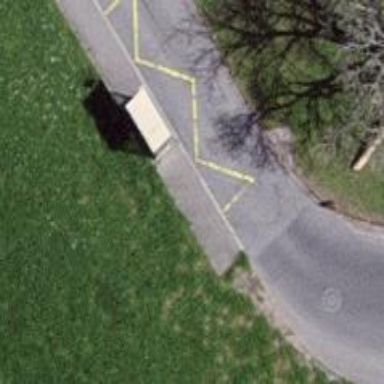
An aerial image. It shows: Bus stop with designated stop position for public transport.